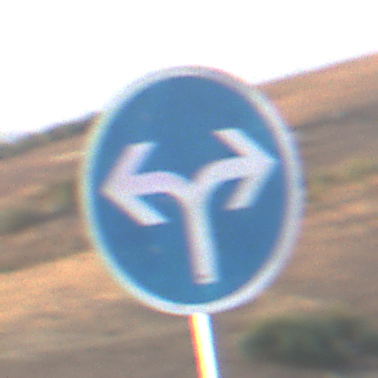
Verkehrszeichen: VorgeschriebeneFahrtrichtungRechtsOderLinks
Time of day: SunriseSunset
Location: Outdoor (Nature)
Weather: PartlyCloudy
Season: NotSpecified
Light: Natural